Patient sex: M
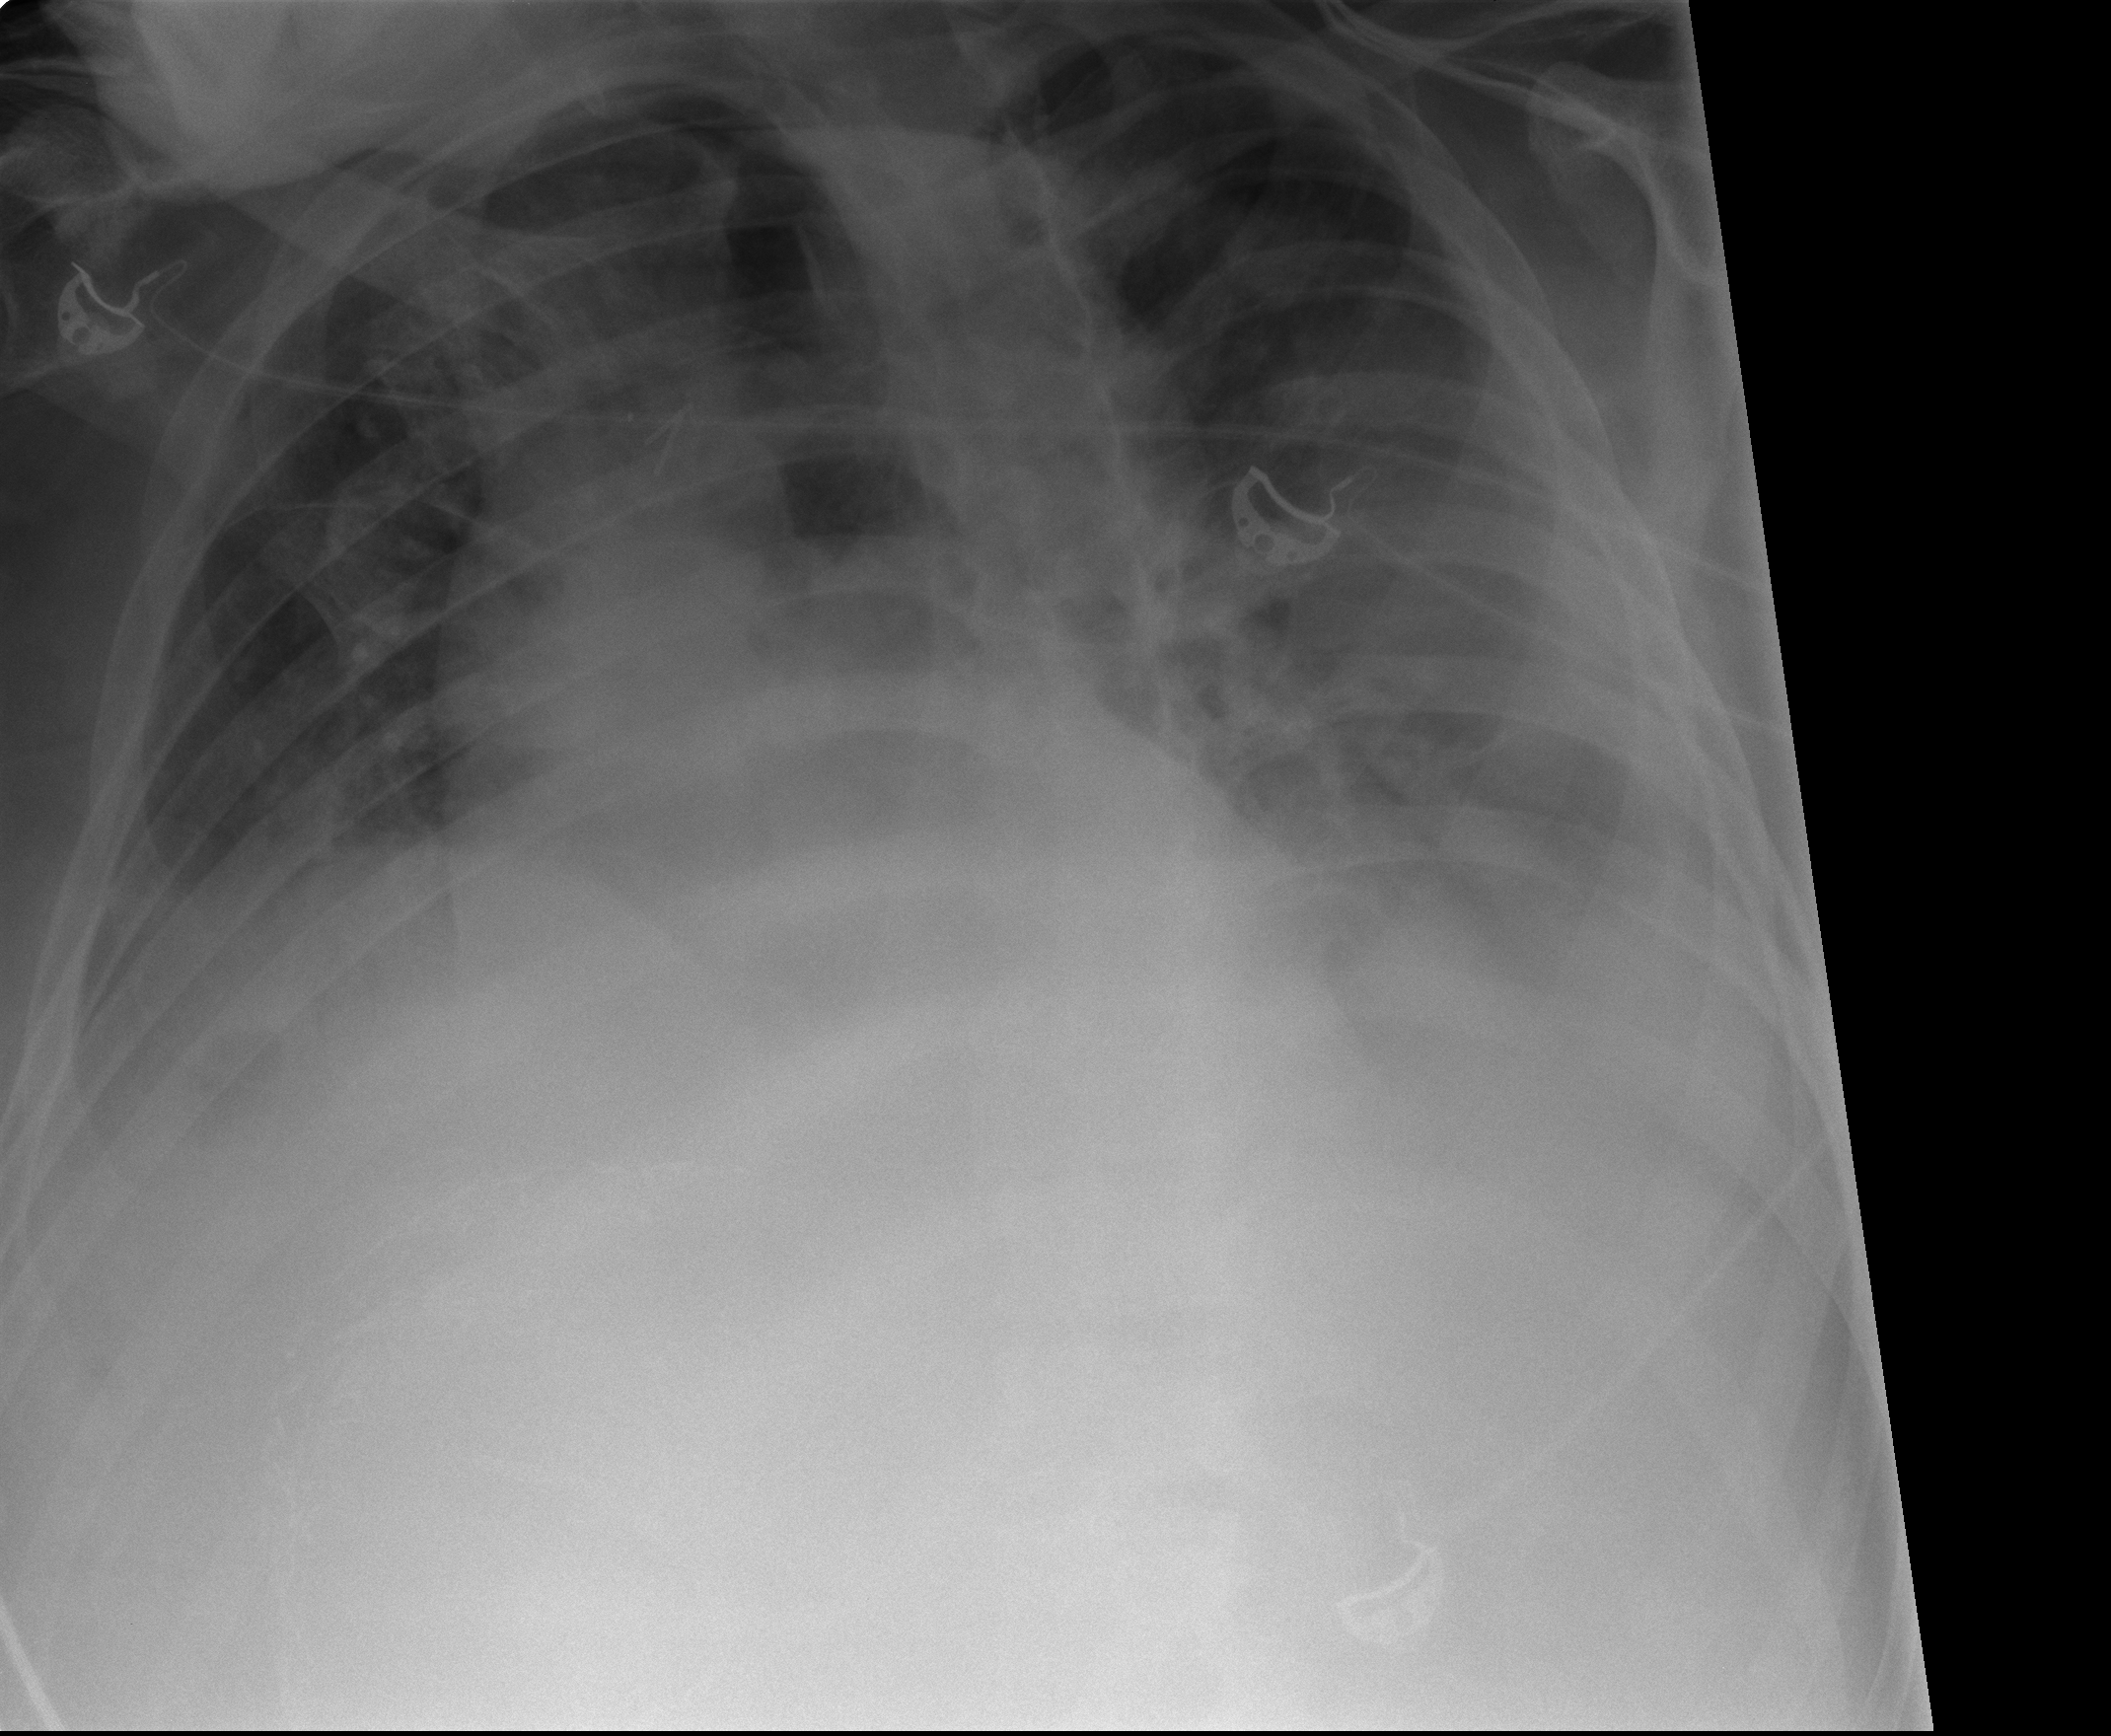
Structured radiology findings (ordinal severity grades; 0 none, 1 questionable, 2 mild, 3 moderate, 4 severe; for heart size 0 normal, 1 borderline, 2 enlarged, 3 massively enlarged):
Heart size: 2
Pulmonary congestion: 2
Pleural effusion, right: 3
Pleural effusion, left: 3
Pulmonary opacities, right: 1
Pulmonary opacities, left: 1
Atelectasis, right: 3
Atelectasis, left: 3